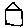
Label: house